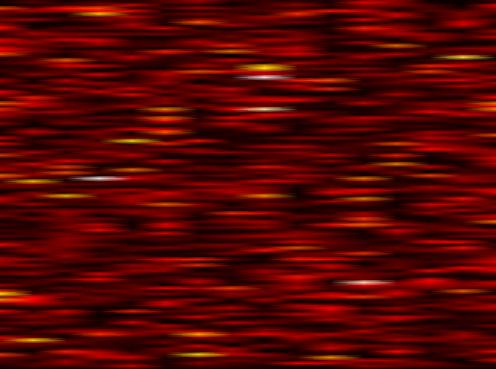
Label: WOLA